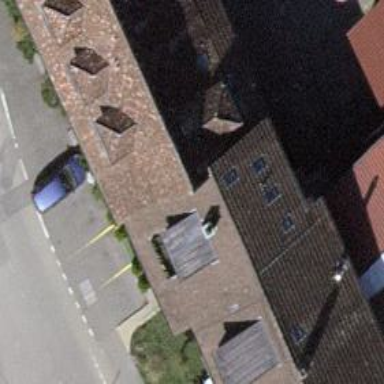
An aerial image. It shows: Cafe.